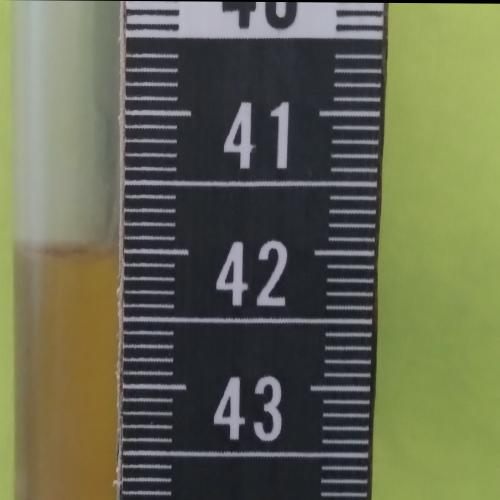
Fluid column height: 42.0 cm